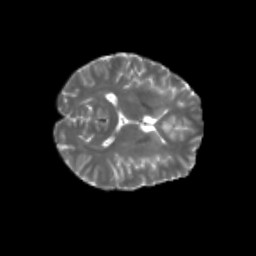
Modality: T2w
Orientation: axial
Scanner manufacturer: siemens
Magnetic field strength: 3 T
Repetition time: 4.16 s
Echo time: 0.0806 s